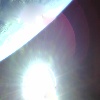
Label: sunburn